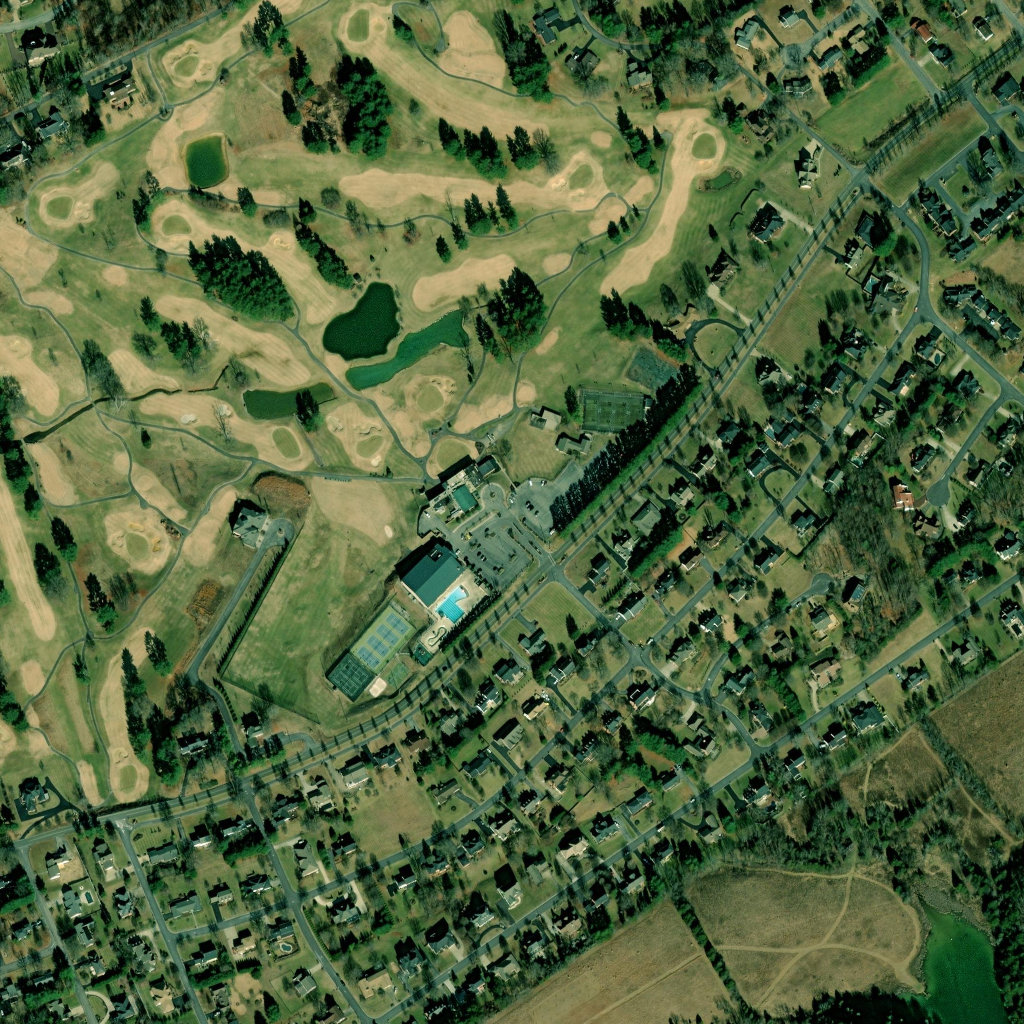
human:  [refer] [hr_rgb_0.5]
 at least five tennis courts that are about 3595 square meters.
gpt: <box>[[31, 59, 40, 68, 0]]</box>